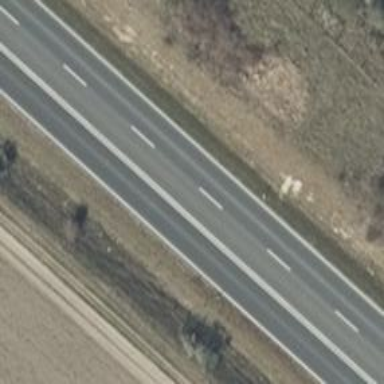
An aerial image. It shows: Asphalt motorway categorized as trunk road.